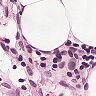
Metastatic tissue present: no